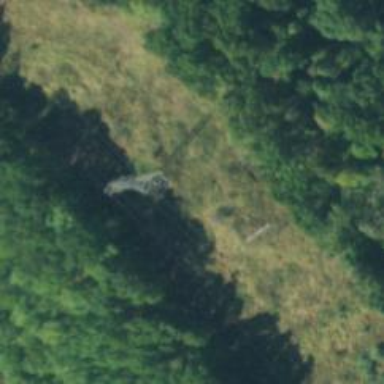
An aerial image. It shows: Lattice structure tower used for power transmission.